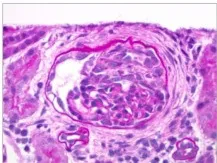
Renal pathological presentation (kidney biopsy of the proband 15 days after admission). Brightfield microscopy (PAS stain x600). Cellular crescent.
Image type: pathology (pas)